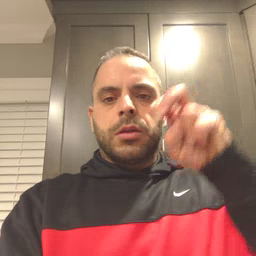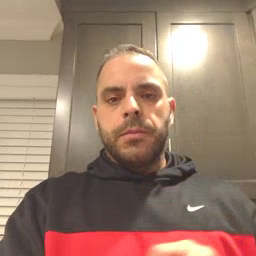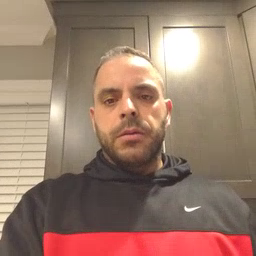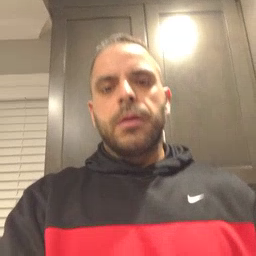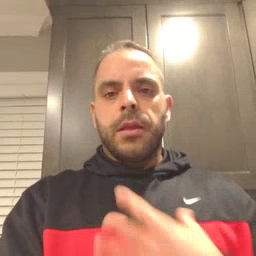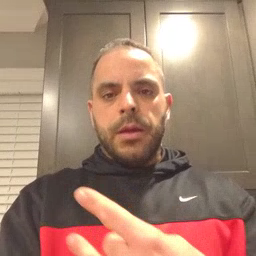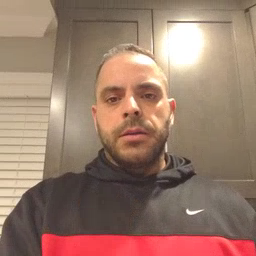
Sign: like